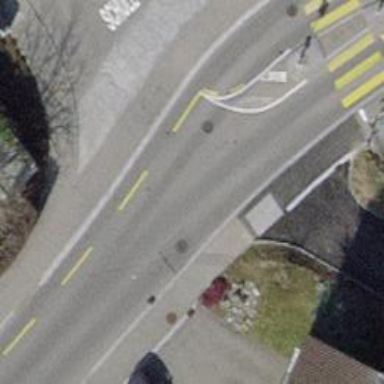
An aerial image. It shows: Residential road with asphalt surface. There is designated cycling lane on the left side.